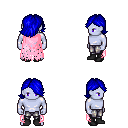
a pixel art fantasy rpg character, male body template, dark elf, purple skin, pink tattered cape, metal pants, blue swoop hairstyle, black shoes, four views (front, back, left, right), 2x2 character sprite sheet, small pixel art, hard edges, no anti-aliasing